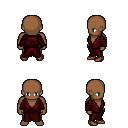
a pixel art fantasy rpg character, male body template, human, dark skin, red robe, metal pants, plain hairstyle, brown shoes, four views (front, back, left, right), 2x2 character sprite sheet, small pixel art, hard edges, no anti-aliasing